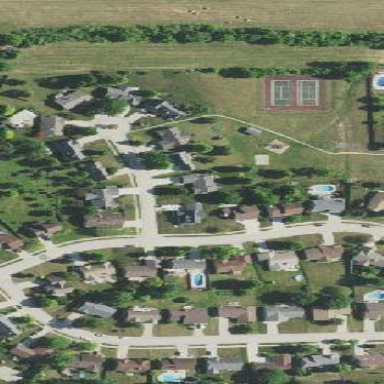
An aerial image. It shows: Residential area within neighborhood.